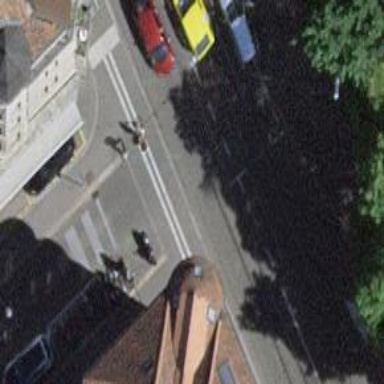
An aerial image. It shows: Asphalt road in living street with sidewalks on both sides.